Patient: sex M, age 74
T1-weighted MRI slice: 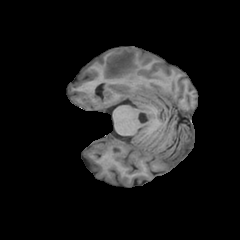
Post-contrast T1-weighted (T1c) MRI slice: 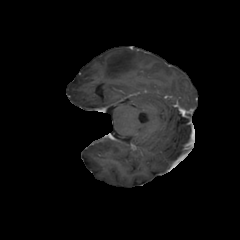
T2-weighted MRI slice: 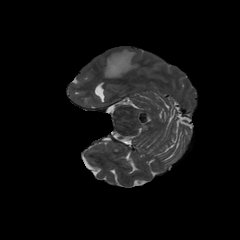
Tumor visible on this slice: yes
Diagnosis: Glioblastoma, IDH-wildtype
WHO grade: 4